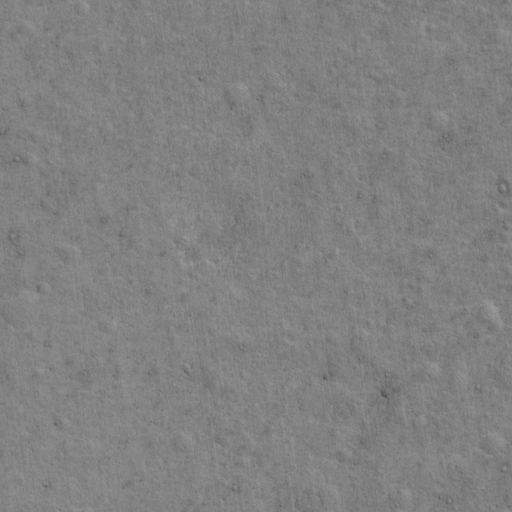
Classes present: Background